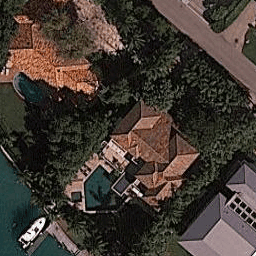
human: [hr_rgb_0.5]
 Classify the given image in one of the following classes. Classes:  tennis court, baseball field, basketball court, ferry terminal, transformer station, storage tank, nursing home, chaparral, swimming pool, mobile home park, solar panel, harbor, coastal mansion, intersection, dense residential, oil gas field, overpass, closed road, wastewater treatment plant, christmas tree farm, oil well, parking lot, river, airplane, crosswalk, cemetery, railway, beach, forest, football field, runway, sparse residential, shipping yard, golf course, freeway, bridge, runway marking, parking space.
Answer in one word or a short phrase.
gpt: coastal mansion